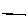
Label: line